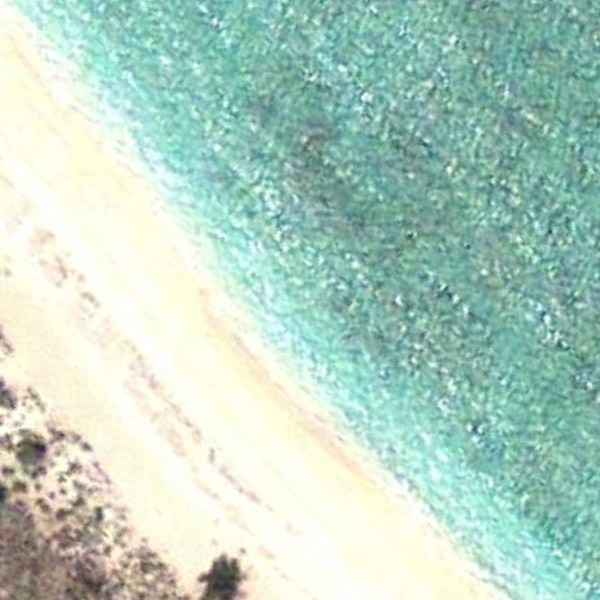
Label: Beach